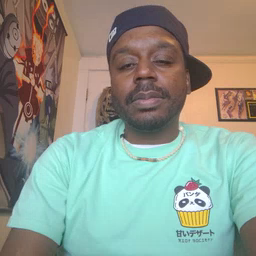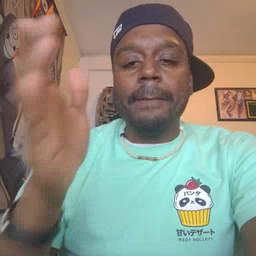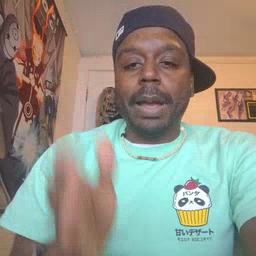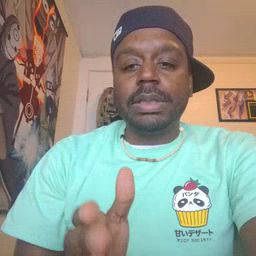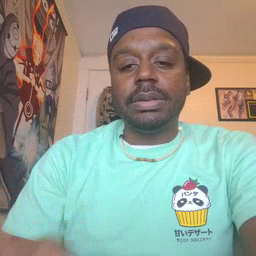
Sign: person